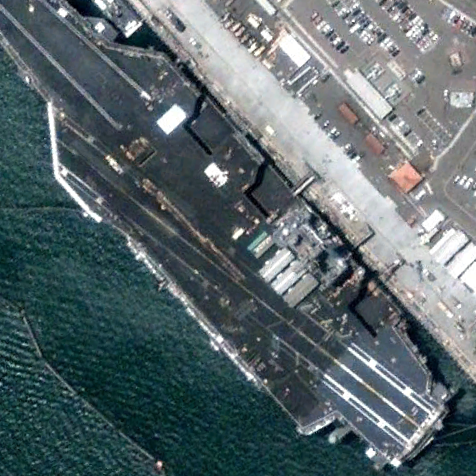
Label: Nimitz-class_aircraft_carrier